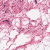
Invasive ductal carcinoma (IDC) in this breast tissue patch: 0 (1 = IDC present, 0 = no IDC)